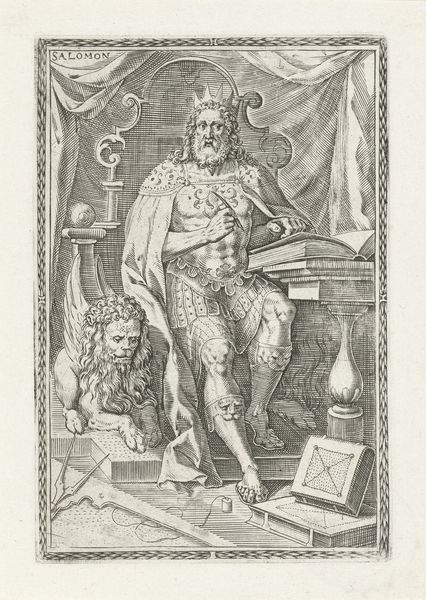
Titel: Koning Salomo
Künstler: Johann (I) Sadeler
Standort: Amsterdam
Institution: Rijksmuseum
Schlagwörter: roi, rideau, trône, lion, aile, plume, table, ailes, livre, rideaux, coronne, armoirie, ridau